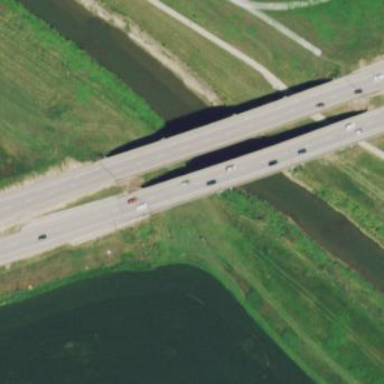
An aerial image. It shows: Beam bridge structure.